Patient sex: M
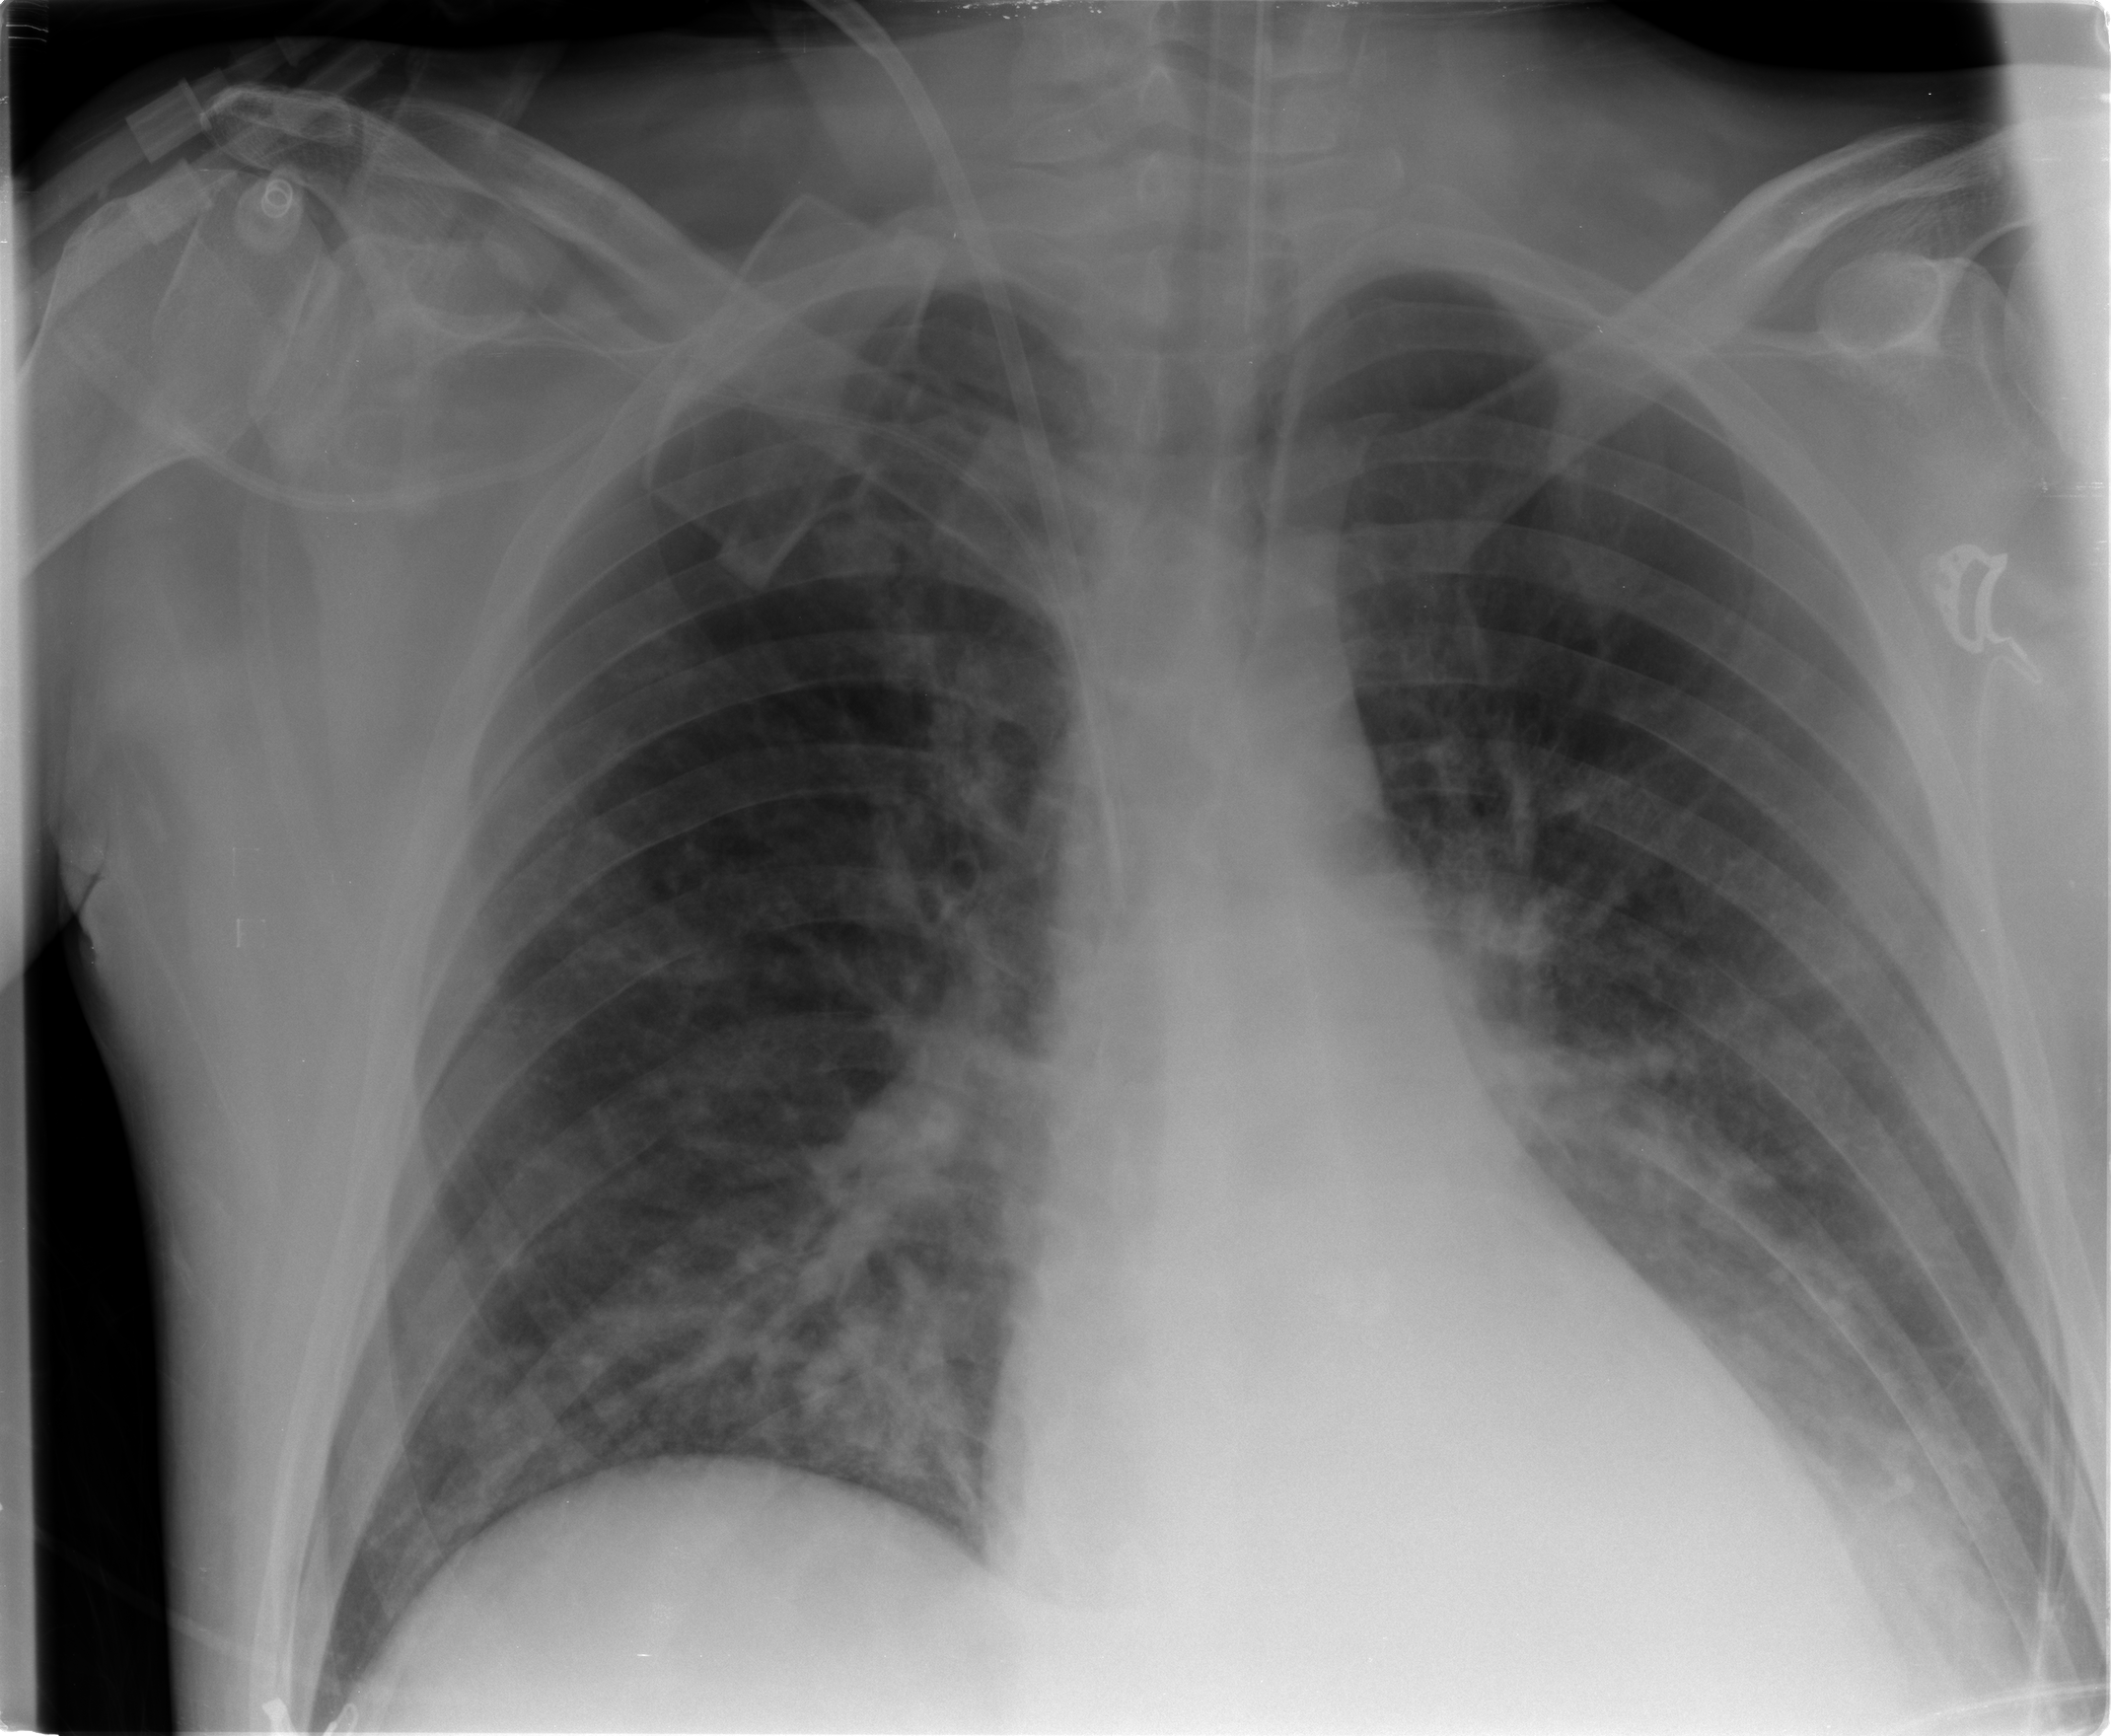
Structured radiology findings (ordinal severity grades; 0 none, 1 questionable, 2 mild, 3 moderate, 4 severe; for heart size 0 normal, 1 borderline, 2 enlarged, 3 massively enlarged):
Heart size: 2
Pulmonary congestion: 2
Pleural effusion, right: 0
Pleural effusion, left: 0
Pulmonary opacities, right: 2
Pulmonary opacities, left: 2
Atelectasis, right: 0
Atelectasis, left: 0